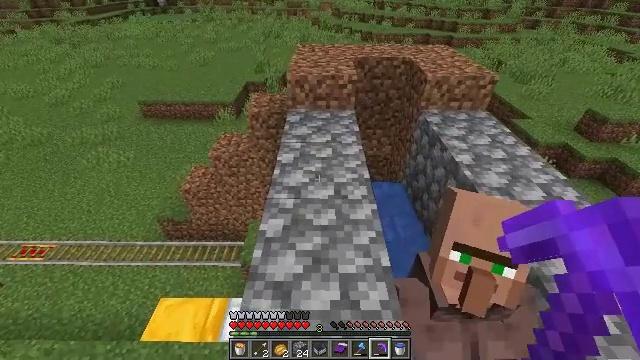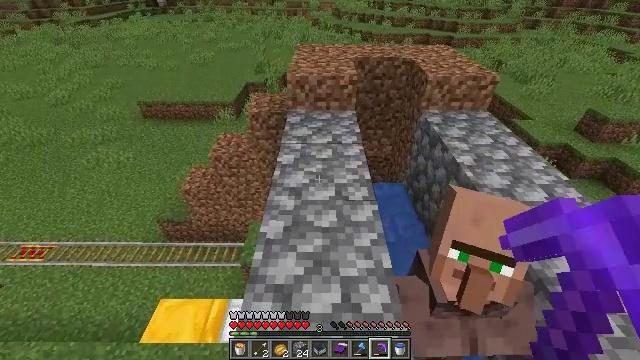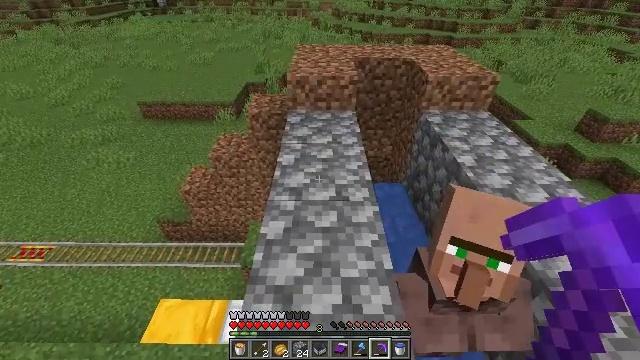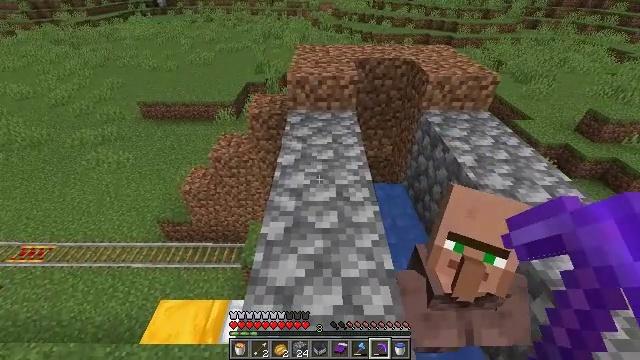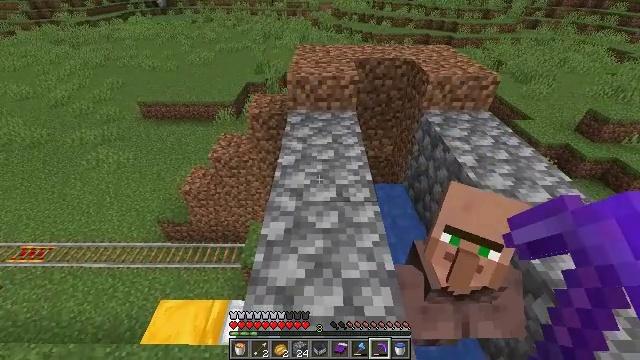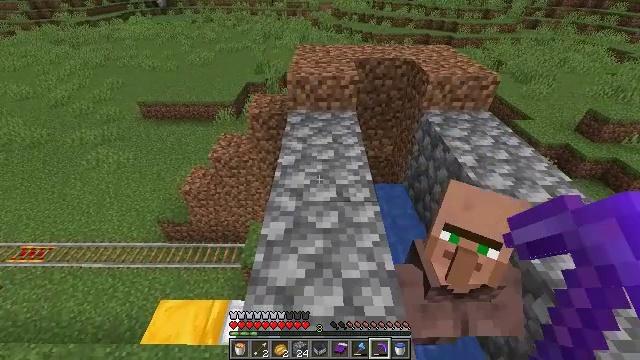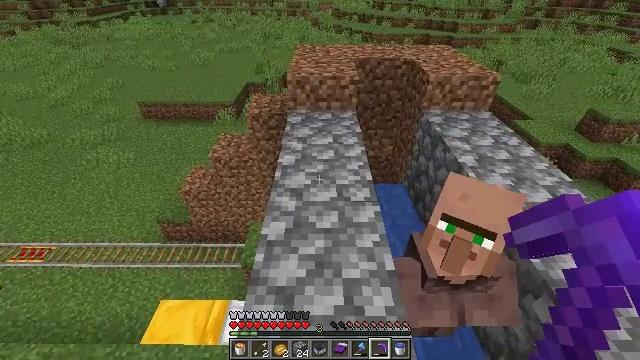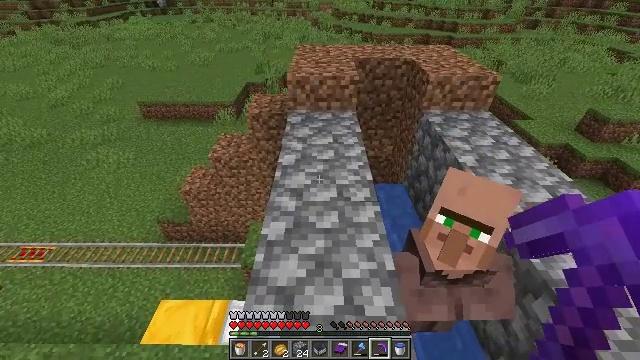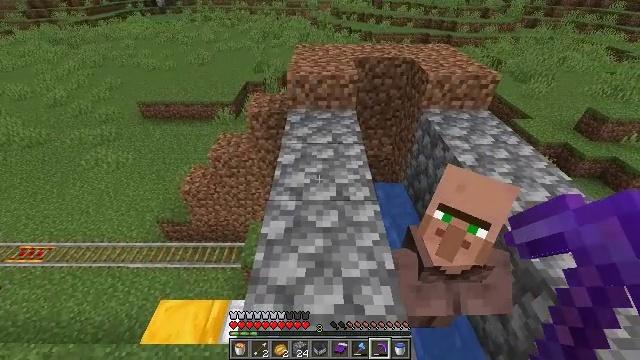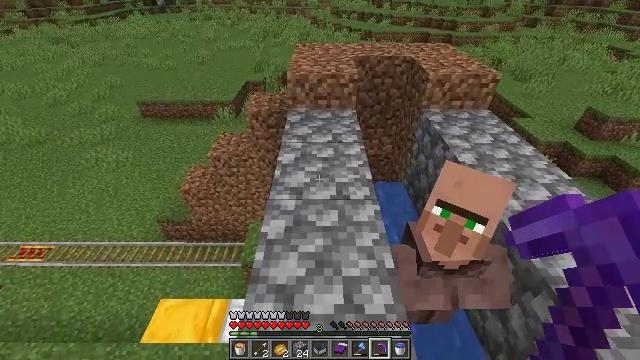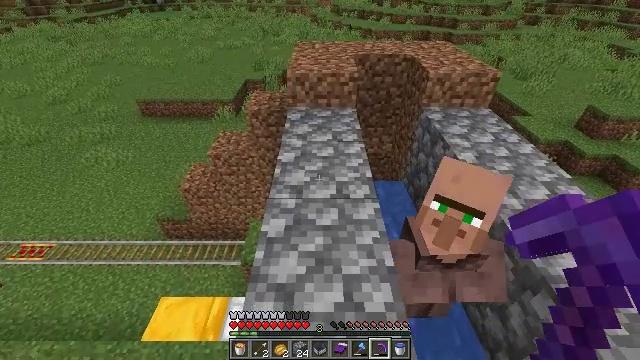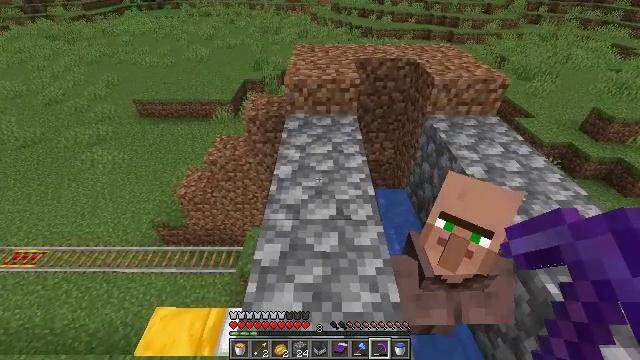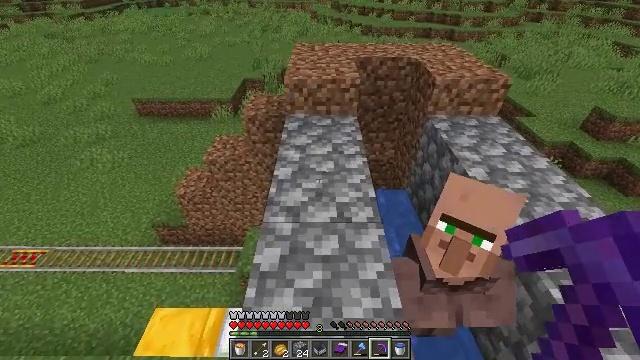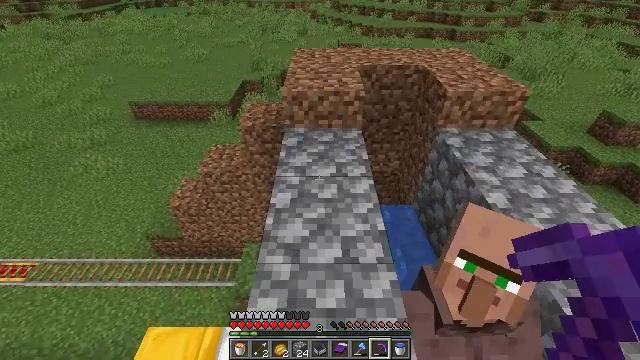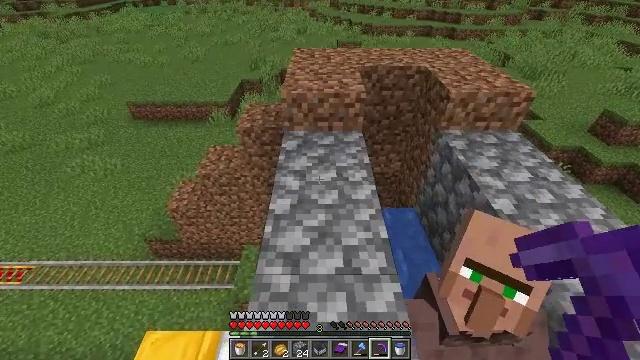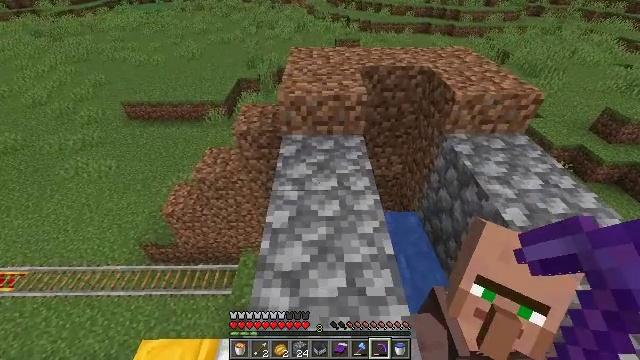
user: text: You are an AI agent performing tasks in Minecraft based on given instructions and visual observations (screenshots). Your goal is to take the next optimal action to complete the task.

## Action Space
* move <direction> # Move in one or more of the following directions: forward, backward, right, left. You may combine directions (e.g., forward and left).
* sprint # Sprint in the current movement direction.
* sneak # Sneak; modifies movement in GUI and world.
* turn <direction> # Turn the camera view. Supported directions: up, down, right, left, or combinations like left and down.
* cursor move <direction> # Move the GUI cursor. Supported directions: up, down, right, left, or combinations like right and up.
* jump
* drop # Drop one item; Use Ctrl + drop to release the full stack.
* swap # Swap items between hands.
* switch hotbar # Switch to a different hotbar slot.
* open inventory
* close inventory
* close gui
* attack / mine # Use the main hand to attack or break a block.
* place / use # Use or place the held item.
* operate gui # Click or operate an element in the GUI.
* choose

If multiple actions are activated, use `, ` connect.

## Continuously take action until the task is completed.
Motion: motion action
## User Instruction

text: Collect cobblestone blocks for construction.
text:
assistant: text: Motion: no_op
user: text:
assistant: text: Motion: no_op
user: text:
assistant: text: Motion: no_op
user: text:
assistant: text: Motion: no_op
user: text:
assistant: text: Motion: no_op
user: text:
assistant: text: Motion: no_op
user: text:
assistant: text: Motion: no_op
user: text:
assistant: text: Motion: no_op
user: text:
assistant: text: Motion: no_op
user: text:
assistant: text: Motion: move forward
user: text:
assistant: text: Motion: move forward
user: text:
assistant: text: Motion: move forward
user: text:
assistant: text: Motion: move forward
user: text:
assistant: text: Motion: move forward
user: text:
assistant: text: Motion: move forward
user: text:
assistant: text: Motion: move forward
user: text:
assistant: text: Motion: move forward, turn down
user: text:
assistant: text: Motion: move forward, turn down
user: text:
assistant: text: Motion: turn down
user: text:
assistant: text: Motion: turn down
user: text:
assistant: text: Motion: turn down
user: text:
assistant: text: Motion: turn down
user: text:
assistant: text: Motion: no_op
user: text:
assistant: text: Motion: no_op
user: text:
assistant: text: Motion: no_op
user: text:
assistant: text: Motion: no_op
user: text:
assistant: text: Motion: move forward
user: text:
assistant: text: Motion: move forward
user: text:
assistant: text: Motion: move forward
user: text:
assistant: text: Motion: move forward, turn down